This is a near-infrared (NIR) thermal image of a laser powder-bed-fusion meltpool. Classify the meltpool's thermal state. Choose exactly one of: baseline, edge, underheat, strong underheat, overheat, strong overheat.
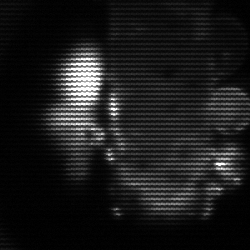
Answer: strong underheat